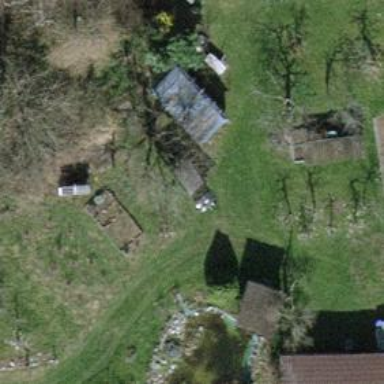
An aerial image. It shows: Area designated for allotments.